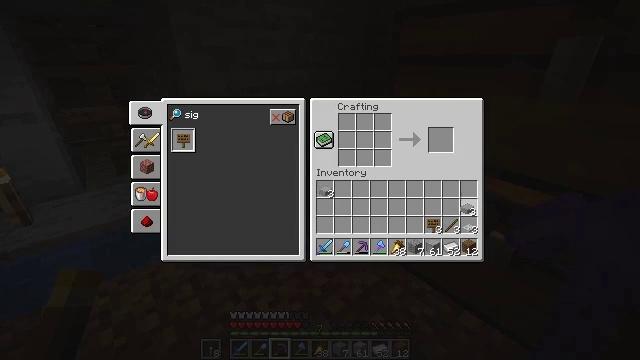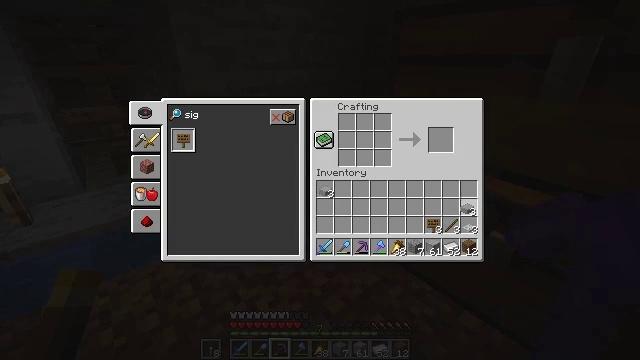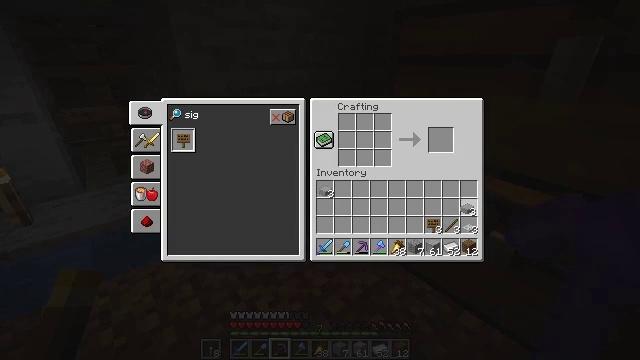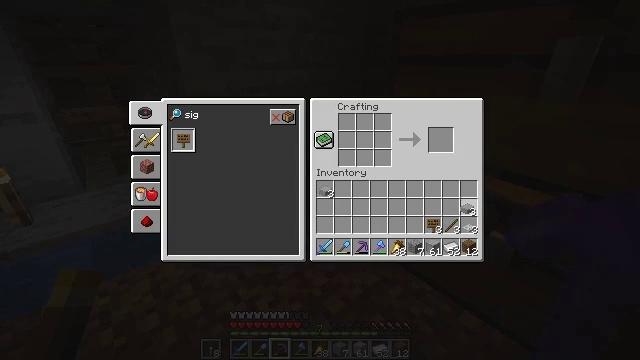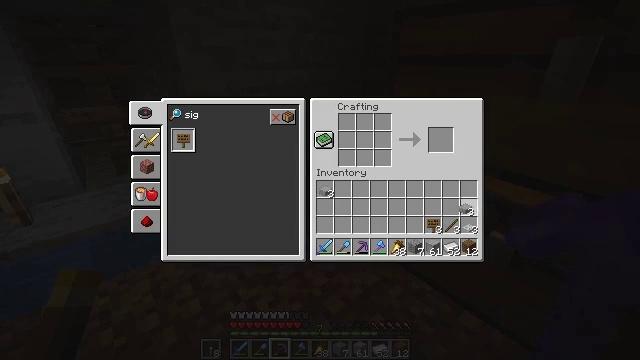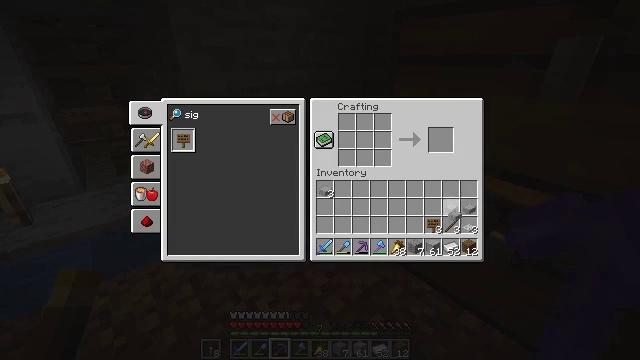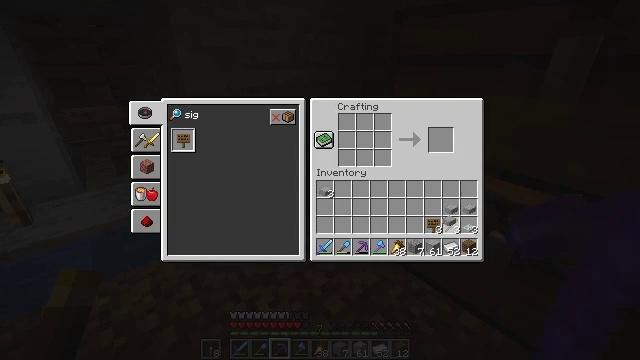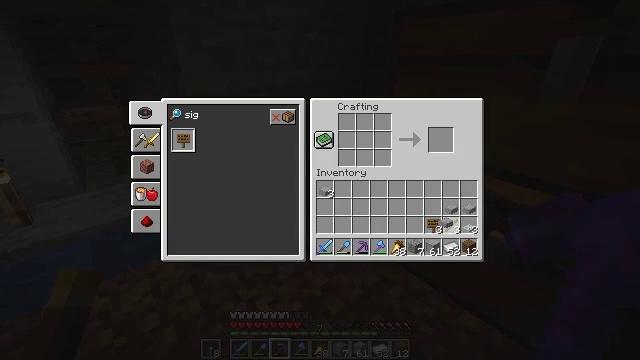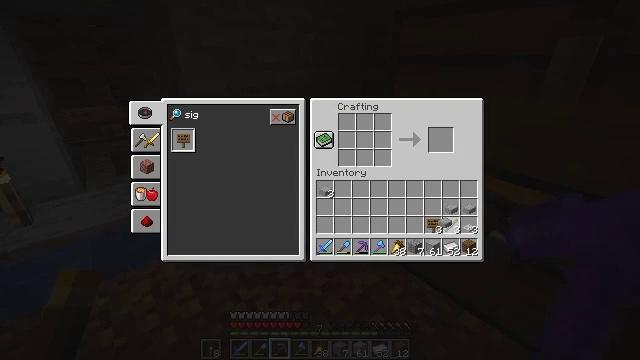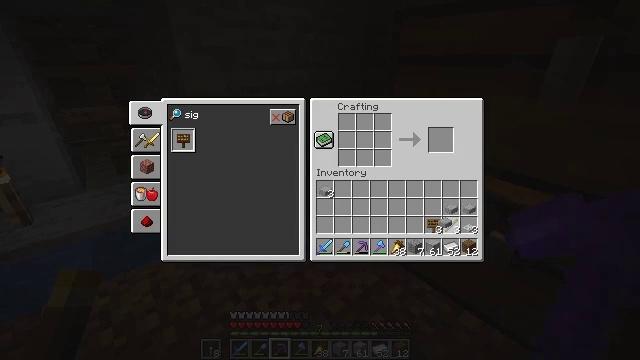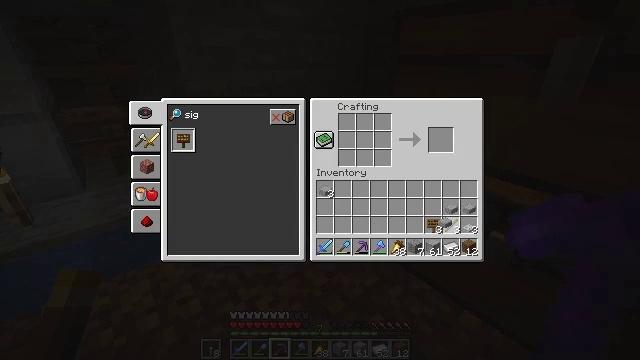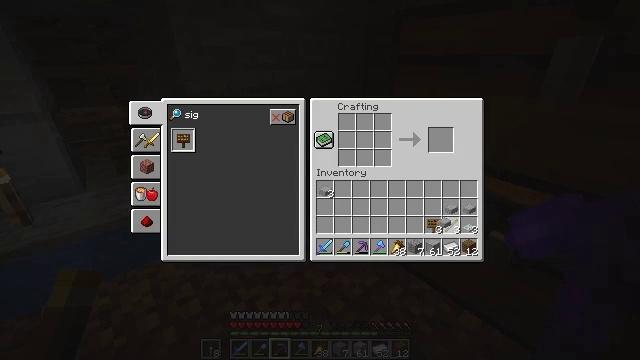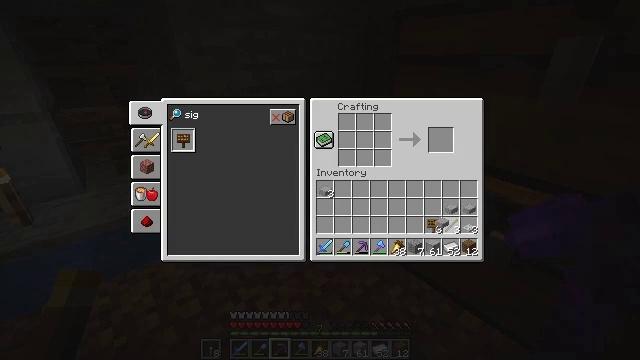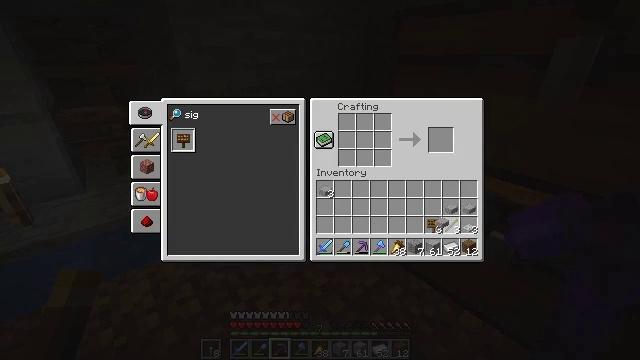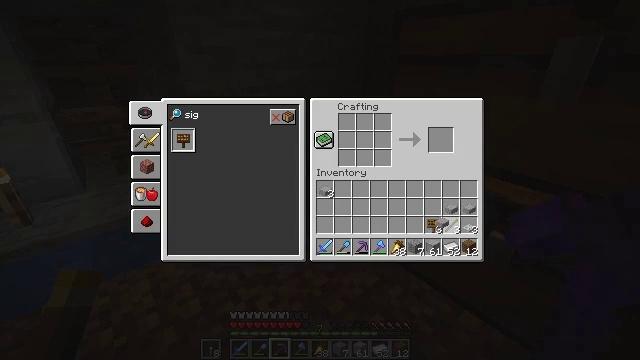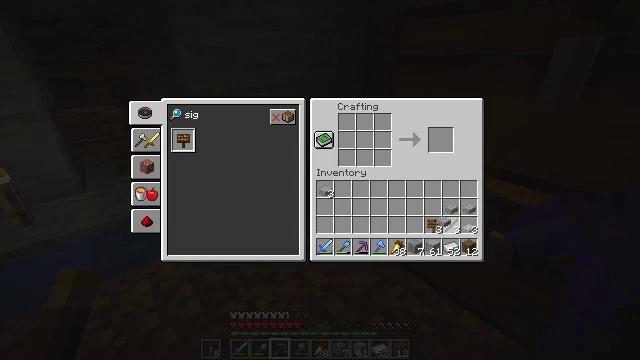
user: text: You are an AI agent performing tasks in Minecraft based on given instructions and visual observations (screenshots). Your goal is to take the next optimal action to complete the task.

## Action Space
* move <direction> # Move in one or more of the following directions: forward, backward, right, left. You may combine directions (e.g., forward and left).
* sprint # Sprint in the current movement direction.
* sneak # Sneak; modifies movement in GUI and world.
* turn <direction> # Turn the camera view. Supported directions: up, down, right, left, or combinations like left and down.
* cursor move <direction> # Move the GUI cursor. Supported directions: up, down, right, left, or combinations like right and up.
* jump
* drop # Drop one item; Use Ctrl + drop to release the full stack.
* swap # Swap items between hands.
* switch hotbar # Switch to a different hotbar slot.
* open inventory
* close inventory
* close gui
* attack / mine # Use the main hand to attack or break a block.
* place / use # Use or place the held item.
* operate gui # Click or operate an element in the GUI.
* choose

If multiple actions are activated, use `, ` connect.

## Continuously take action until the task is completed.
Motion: motion action
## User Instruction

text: craft item andesite wall
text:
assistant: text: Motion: no_op
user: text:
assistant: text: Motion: attack / mine
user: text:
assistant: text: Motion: attack / mine
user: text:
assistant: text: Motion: attack / mine
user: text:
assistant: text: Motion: turn left and down
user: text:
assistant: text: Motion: no_op
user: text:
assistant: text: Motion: no_op
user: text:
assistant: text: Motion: no_op
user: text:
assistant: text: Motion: no_op
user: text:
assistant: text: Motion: no_op
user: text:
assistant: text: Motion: no_op
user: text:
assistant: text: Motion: no_op
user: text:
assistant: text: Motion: no_op
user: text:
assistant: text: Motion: no_op
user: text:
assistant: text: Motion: no_op
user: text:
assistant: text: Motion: turn right and up
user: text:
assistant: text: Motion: no_op
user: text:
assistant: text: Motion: no_op
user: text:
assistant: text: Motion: no_op
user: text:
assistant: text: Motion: no_op
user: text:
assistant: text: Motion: no_op
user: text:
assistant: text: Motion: no_op
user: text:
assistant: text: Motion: no_op
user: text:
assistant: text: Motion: no_op
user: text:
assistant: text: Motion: attack / mine
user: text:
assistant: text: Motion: attack / mine
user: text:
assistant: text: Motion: attack / mine
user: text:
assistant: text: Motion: no_op
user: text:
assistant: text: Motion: no_op
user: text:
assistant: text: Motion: no_op